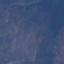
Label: HerbaceousVegetation